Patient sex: M
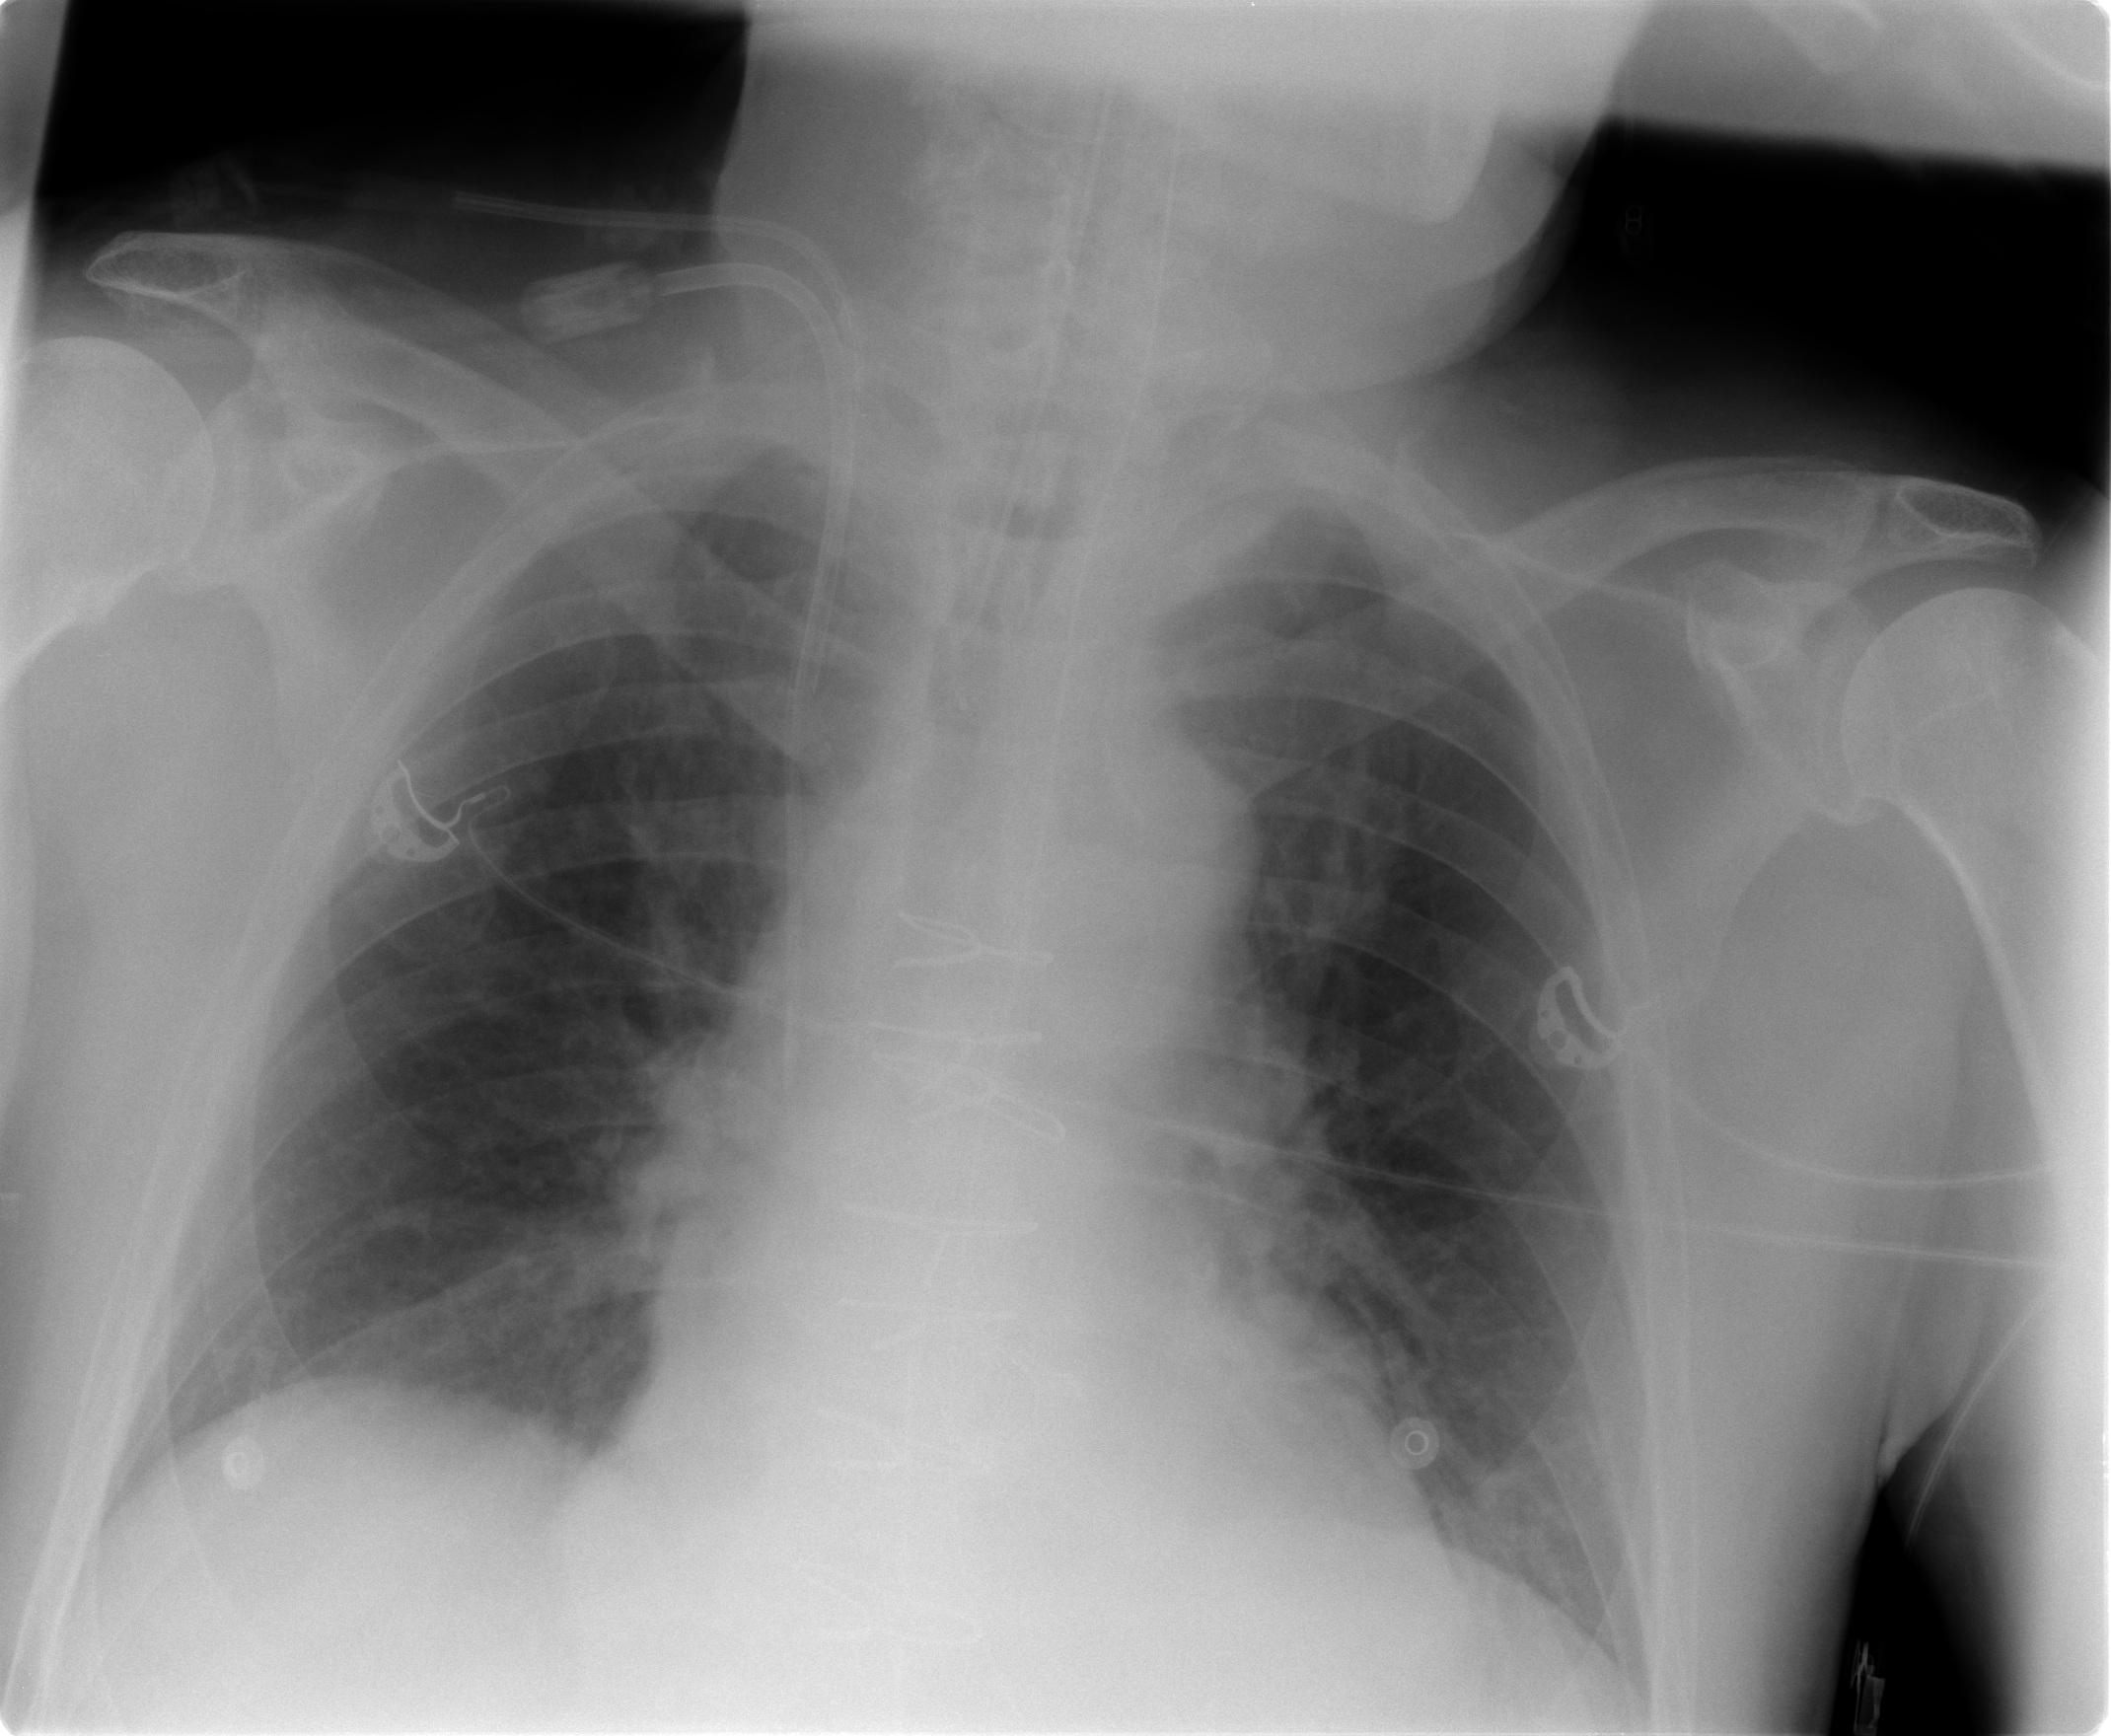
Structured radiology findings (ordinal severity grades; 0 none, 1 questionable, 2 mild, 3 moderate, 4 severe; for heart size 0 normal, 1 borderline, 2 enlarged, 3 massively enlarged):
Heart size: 0
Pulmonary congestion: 2
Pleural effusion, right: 0
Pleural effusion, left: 0
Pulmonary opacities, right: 0
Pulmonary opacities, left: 0
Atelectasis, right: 0
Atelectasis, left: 0